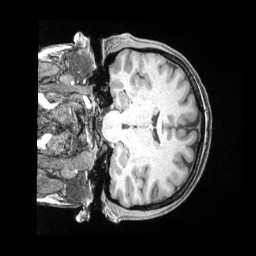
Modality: T1w
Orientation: coronal
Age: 33
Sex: female
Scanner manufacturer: siemens
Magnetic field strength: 3 T
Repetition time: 2 s
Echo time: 0.00211 s